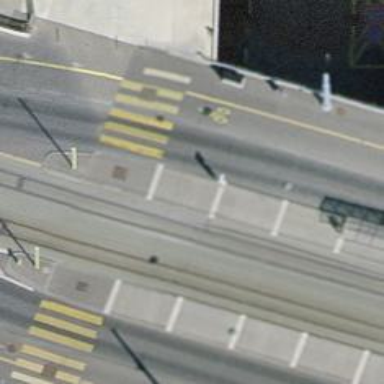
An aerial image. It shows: Asphalt footway with marked crossing.